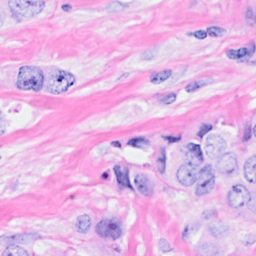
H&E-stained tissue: Breast